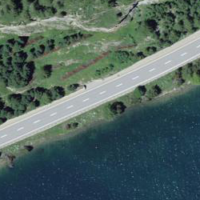
EUNIS habitat code: 14
Species observed at this site:
Saxifraga rotundifolia